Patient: sex M, age 43
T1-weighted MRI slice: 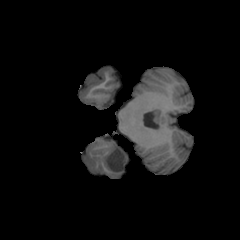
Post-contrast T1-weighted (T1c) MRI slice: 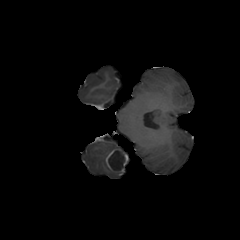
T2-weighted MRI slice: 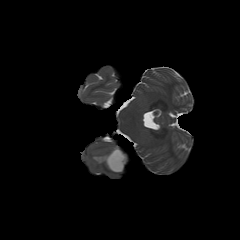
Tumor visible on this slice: yes
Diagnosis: Glioblastoma, IDH-wildtype
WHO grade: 4